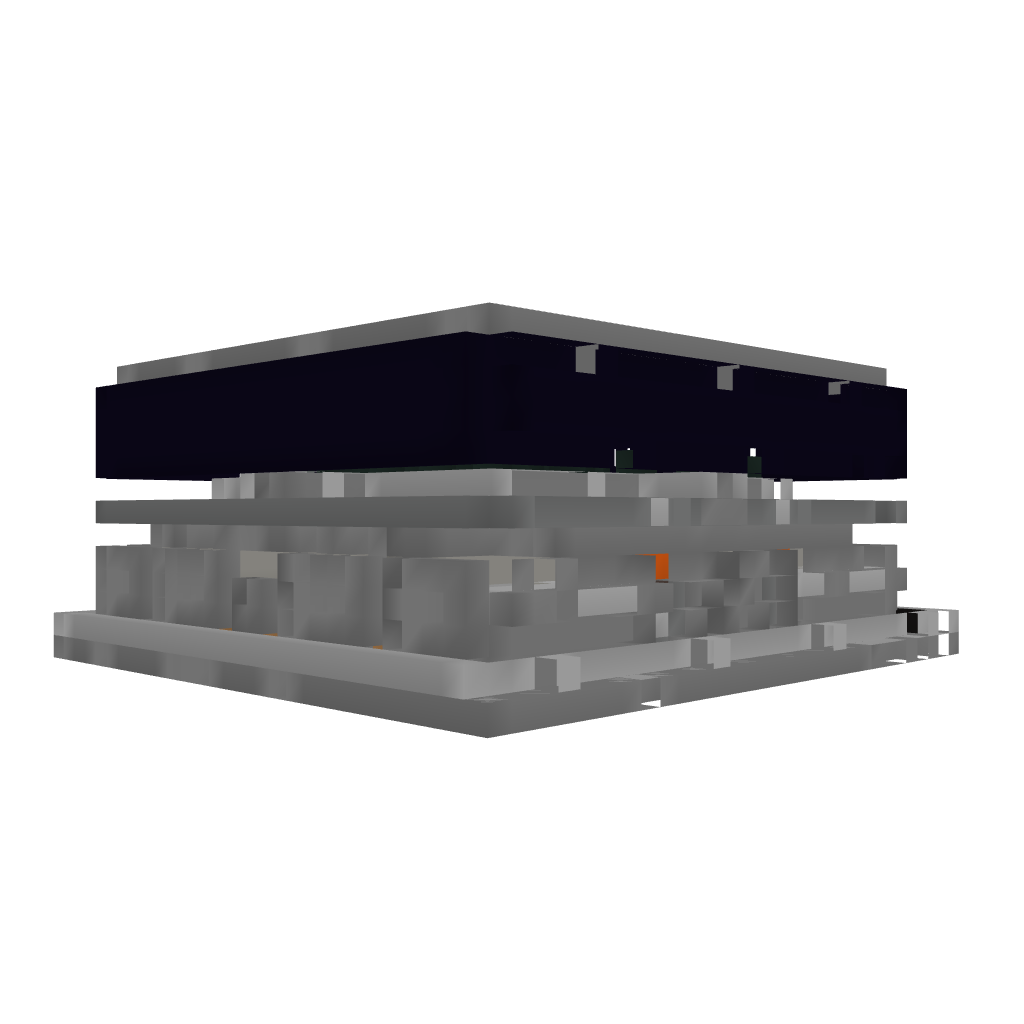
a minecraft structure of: Monster Trap